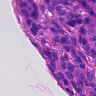
Metastatic tissue present: yes